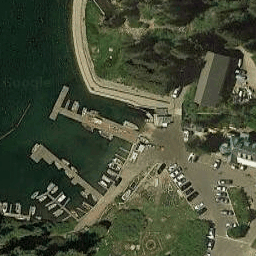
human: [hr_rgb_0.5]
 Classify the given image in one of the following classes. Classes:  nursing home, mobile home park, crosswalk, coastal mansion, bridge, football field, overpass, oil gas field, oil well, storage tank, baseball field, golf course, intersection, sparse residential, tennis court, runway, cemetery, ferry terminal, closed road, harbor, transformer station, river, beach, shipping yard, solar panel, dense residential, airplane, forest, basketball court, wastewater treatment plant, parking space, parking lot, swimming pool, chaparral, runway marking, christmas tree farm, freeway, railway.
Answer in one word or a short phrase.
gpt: ferry terminal